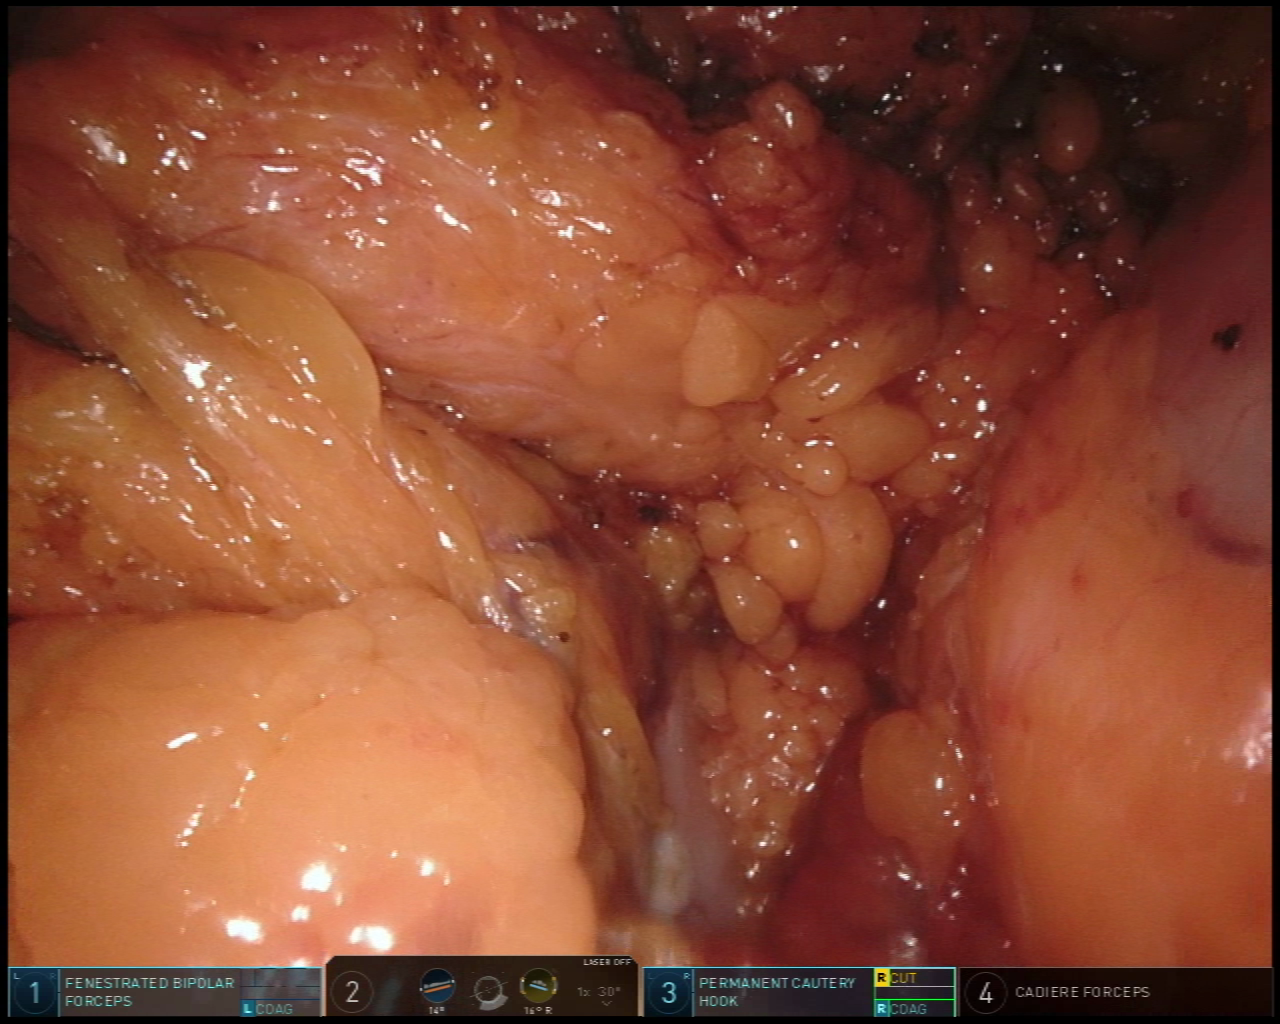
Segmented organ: stomach
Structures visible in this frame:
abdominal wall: no
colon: yes
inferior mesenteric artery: no
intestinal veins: no
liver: no
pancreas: no
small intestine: no
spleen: no
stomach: yes
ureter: no
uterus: no
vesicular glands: no